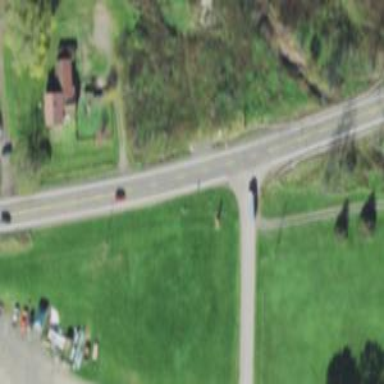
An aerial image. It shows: Primary highway.